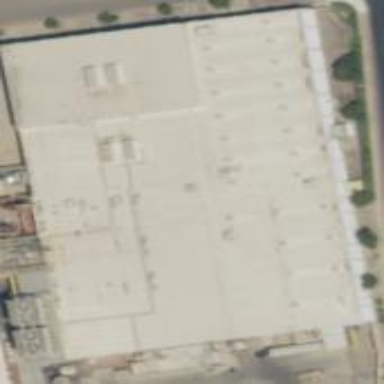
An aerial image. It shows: Industrial building.